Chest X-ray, PA view. Patient: 65 years old, sex M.
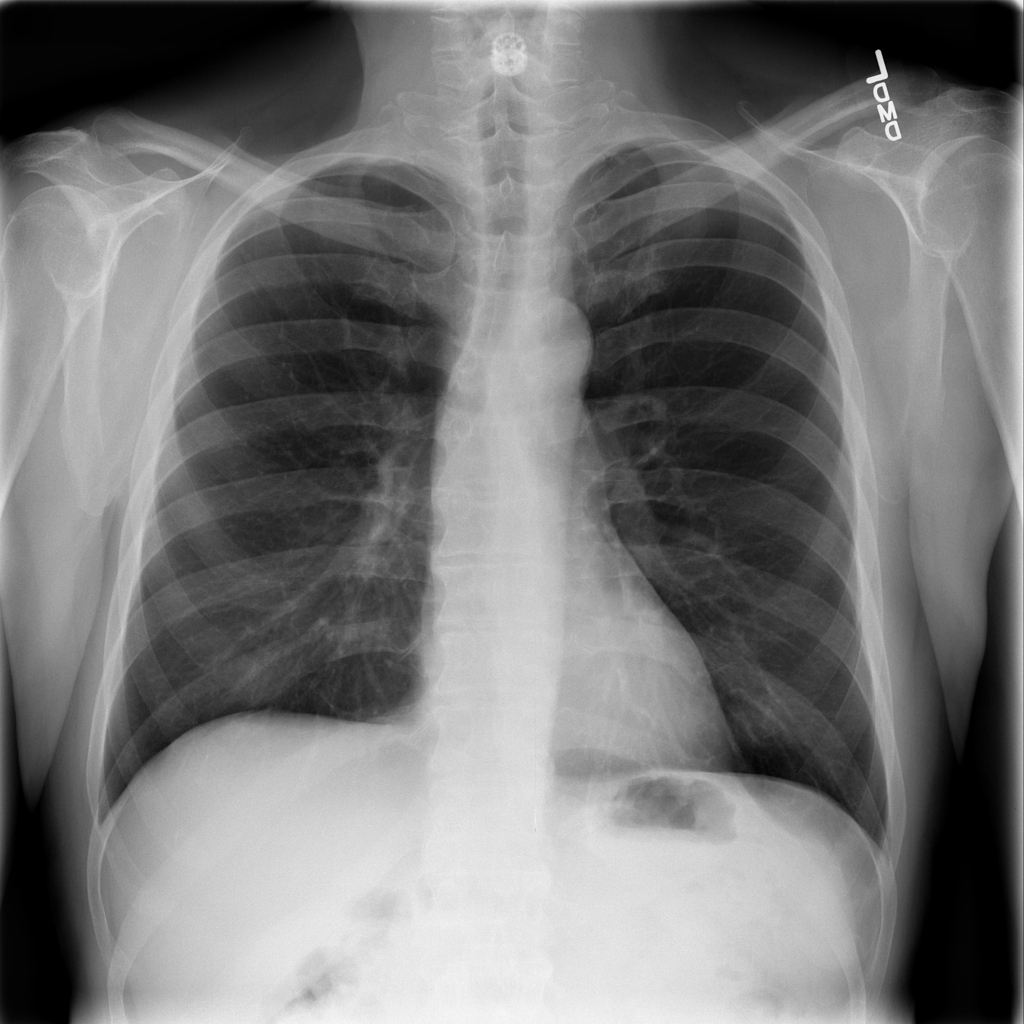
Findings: No Finding